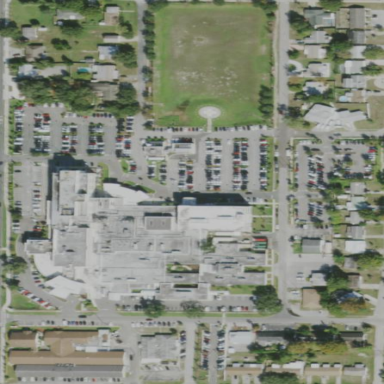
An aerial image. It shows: Healthcare facility identified as hospital.